Question: I want to make a WebKit scrollbar that has different border-radius for top and bottom buttons, like this:

This is the CSS at the moment for the buttons:
'''
::-webkit-scrollbar-button
{
border-bottom-left-radius: 8.5px;
border-bottom-right-radius: 8.5px;
}
'''
but this makes both buttons have curved bottom corners.
Is there a way to do this (preferrably with CSS only)?
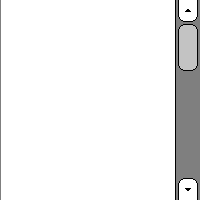
Answer: You can differentiate the top and bottom buttons using
'''
::-webkit-scrollbar-button:vertical:decrement
'''
and
'''
::-webkit-scrollbar-button:vertical:increment
'''
---
'''
::-webkit-scrollbar-button:vertical:decrement {
border-bottom-left-radius: 8.5px;
border-bottom-right-radius: 8.5px;
}
::-webkit-scrollbar-button:vertical:increment {
border-top-left-radius: 8.5px;
border-top-right-radius: 8.5px;
}
'''
<URL>